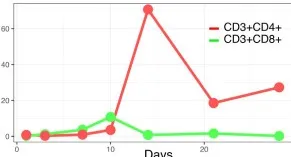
Final CAR-T cell product and CAR-T cell subsets persistence characteristics. Persistence of CD4+, and ,CD8+ CAR-T cells.
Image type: pathology (immunostaining)